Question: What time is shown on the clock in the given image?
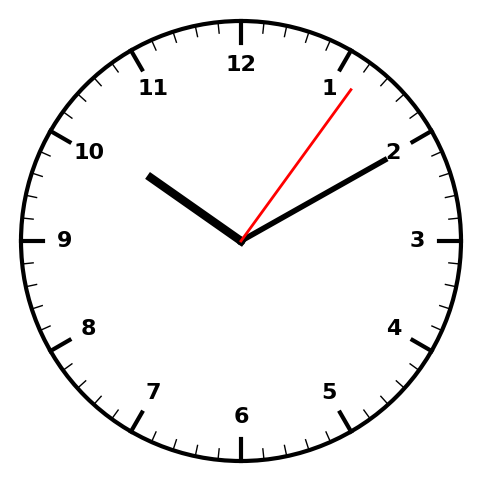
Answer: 10:10:06